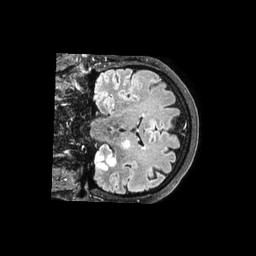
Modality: FLAIR
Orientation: coronal
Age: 66
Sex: male
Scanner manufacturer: philips
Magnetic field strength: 3 T
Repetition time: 4.8 s
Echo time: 0.34 s